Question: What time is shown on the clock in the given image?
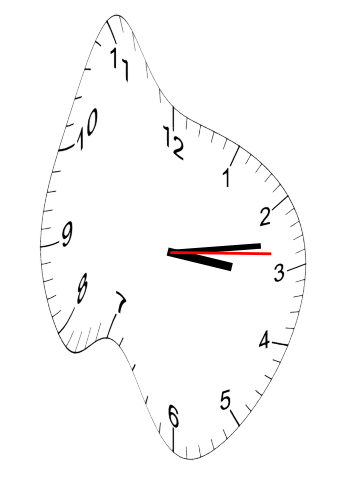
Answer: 03:13:14